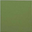
Piece: xx